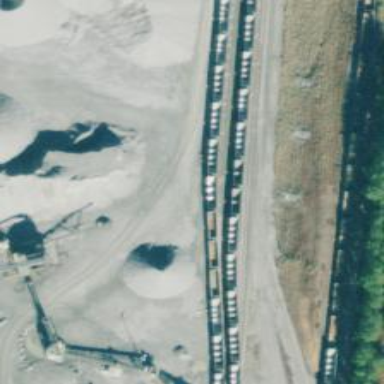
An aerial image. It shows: Railway spur service for aggregate transportation.